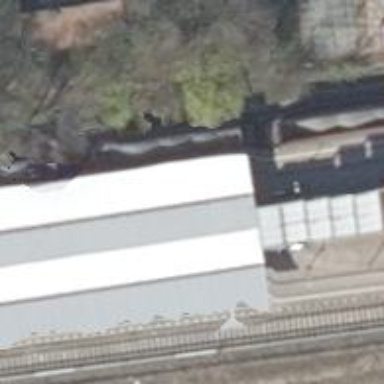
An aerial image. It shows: Close-up of railway platform edge.